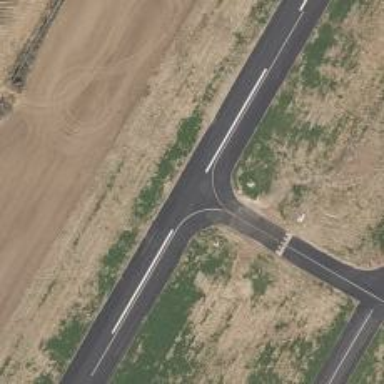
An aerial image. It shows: Runway surface made of asphalt at airport.